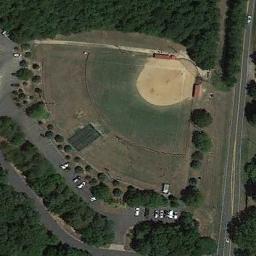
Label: baseball_diamond